Question: I'm trying to implement Material Theme with SDK 4.0.0. Here are some issues I have:
1. 9 patch splash (background.9.png) isn't displayed correctly. Worked fine before (logo centered with all white background, no black spots).

1. here is my custom theme:
'''
<style name="MyMaterial" parent="@style/Theme.AppCompat.Light.DarkActionBar">
<item name="colorPrimary">#4CAF50</item>
<item name="colorPrimaryDark">#388E3C</item>
</style>
'''
There are some windows opened dynamically that I want to have different colorPrimary/colorPrimaryDark than the defaults above. Is it possible?
1. My app uses a tab group. There is a underline underneath an active tab. I want to change the underline's color to #ffffff without affecting other controls' active color. Unfortunately colorAccent affects all controls' color. What should I do?
2. Can I remove the default tab divider and add shadow underneath so that the tabs look like the Google Play Store app's?
3. My app uses push notification. I usually specify my appicon.png for the notification's icon. Now upgraded to SDK 4.0.0 with Material Theme, the appicon shown in the notification becomes all white. Can I show the regular appicon instead?
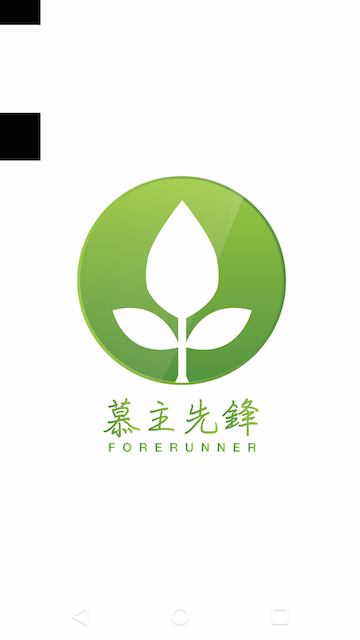
Answer: 1. Since Android 5.0, you need to provide the until then optional padding box for nine-patch images. The newest version of the TiCons CLI generates this for you: http://npmjs.com/package/ticons. You need black pixels on the bottom and right side of the image, except for the bottom left + right and top right pixel.
2. You can define multiple themes and then use the theme property in createWindow() to select one.
3. Android's new Material Design Theme has limited options in what you can style. See https://developer.android.com/training/material/theme.html
4. See previous
5. Not sure about this one but did you check http://docs.appcelerator.com/platform/latest/#!/guide/Sending_and_Scheduling_Push_Notifications-section-43298780_SendingandSchedulingPushNotifications-icon?